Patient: sex M, age 36
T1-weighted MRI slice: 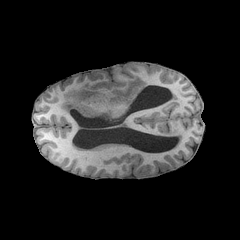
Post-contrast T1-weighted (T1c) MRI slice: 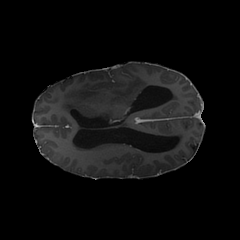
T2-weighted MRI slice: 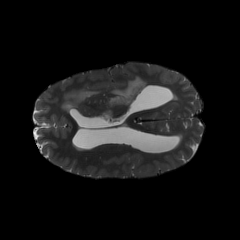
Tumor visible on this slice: yes
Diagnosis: Astrocytoma, IDH-mutant
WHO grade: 4